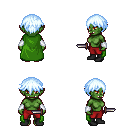
a pixel art fantasy rpg character, female body template, orc, green skin, green cape, red pants, white cyan short bangs hairstyle, white cloth bracers, black shoes, dagger, four views (front, back, left, right), 2x2 character sprite sheet, small pixel art, hard edges, no anti-aliasing